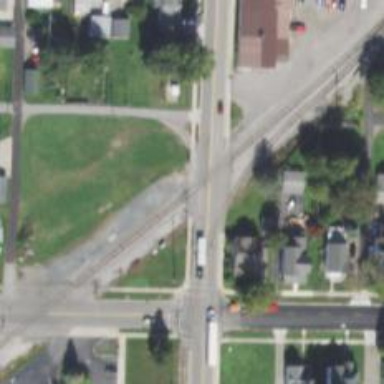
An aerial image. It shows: Railway crossing.